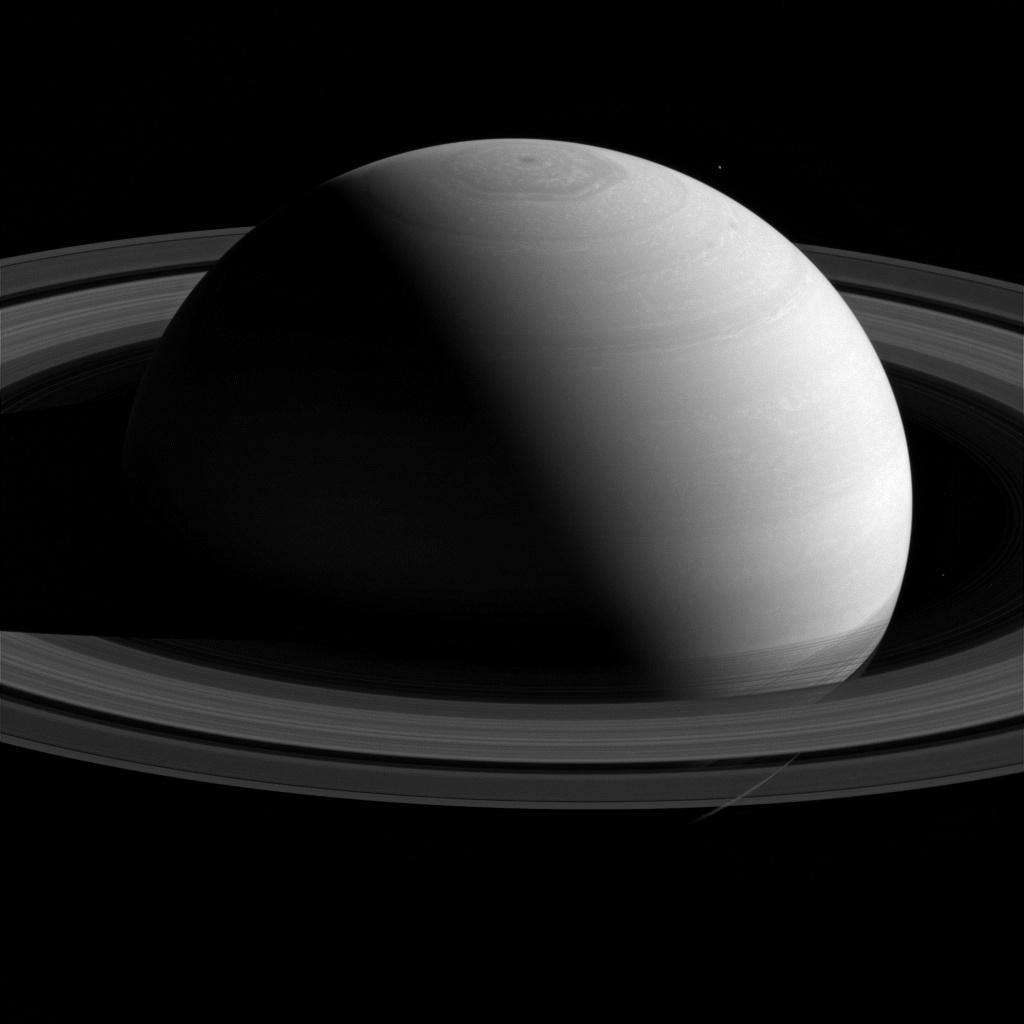
Serene Saturn Saturn, Cassini-Huygens, Rings